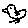
Label: bird